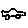
Label: car